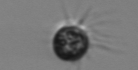
Label: Ciliophora